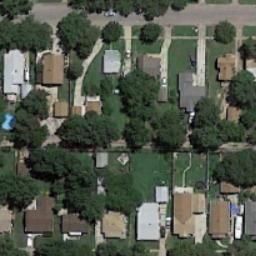
Label: residential